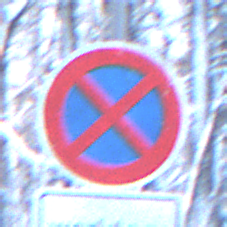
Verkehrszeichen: AbsolutesHalteverbot
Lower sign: ZeitangabenMitBeschraenkungAufWochentage1
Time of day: MorningAfternoon
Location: Outdoor (Nature)
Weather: Clear
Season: Winter
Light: Natural